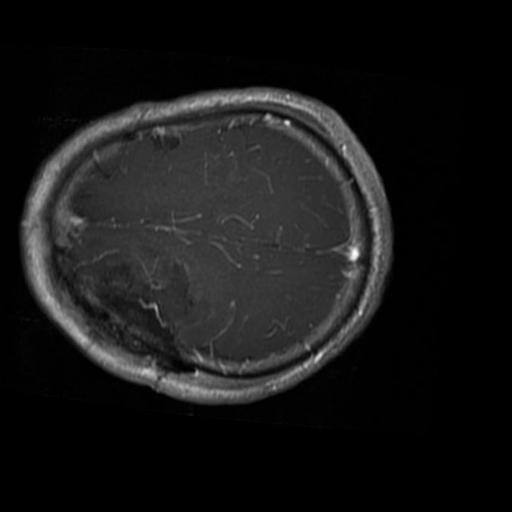
Label: brain_glioma